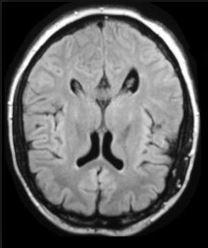
Label: notumor